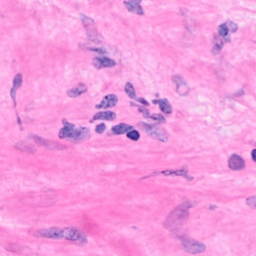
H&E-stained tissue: Breast